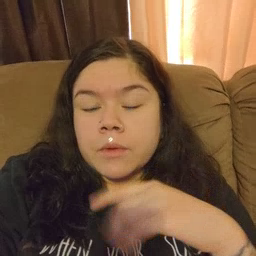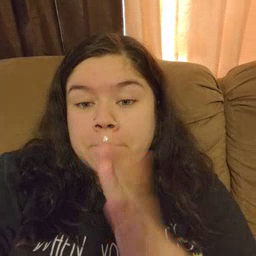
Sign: book